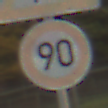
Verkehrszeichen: Geschwindigkeit90
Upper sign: FussgaengerRechts
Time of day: SunriseSunset
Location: Outdoor (Nature)
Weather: PartlyCloudy
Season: NotSpecified
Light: Natural